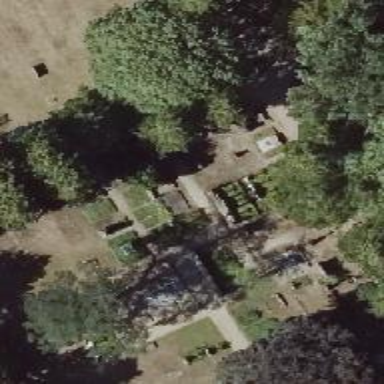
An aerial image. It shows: Historic tomb in cemetery.